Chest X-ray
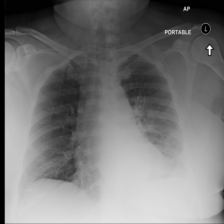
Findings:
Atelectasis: positive
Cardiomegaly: negative
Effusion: negative
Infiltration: positive
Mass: negative
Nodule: negative
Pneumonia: negative
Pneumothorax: negative
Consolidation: negative
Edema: negative
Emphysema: negative
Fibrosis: negative
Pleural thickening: negative
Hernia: negative